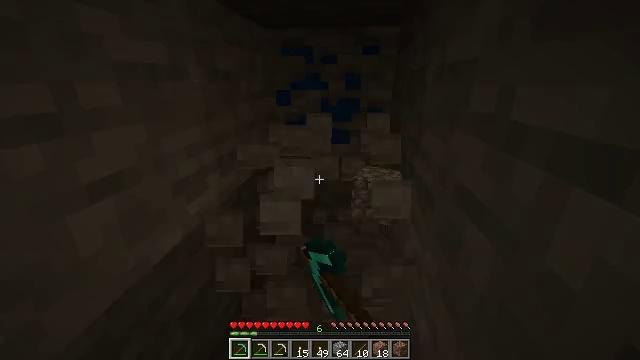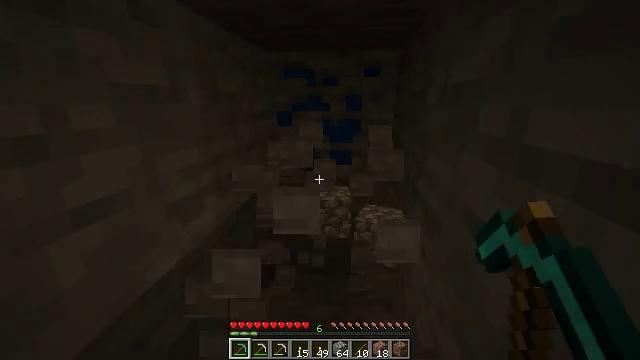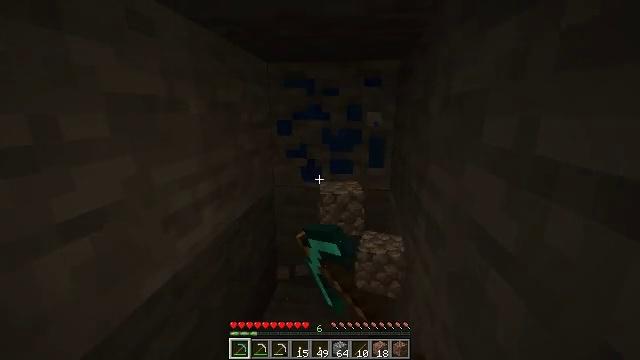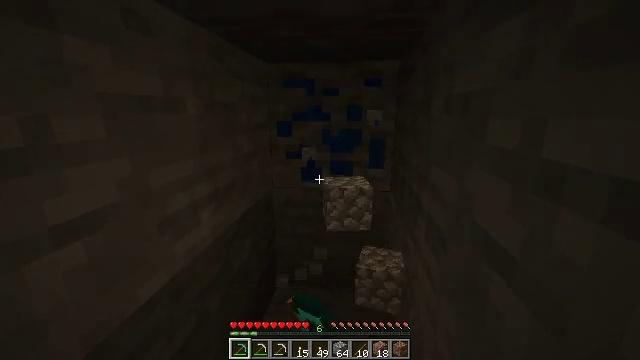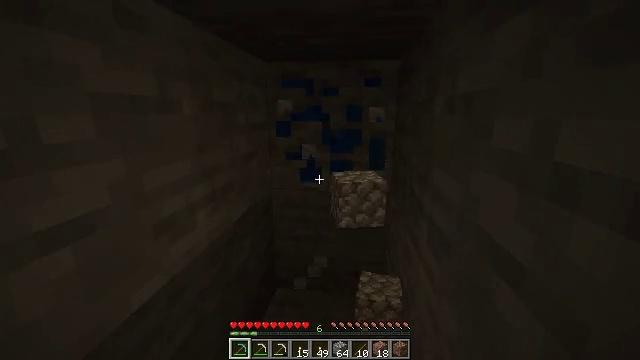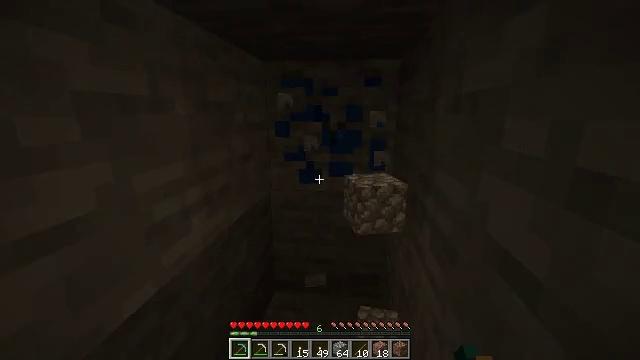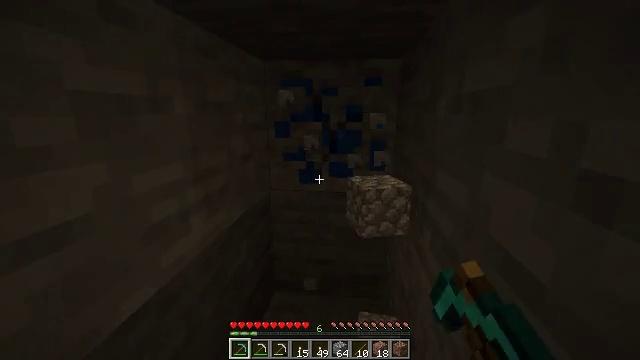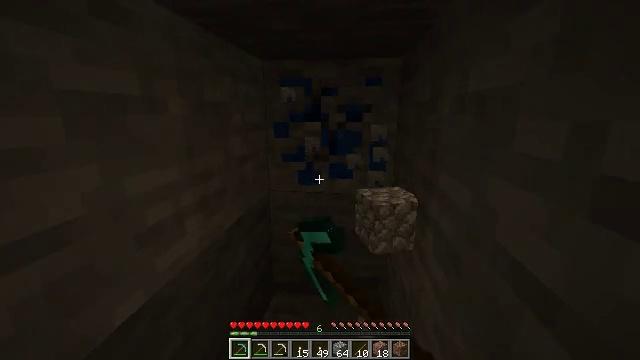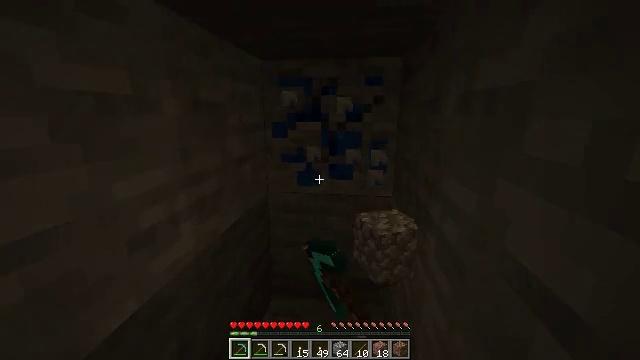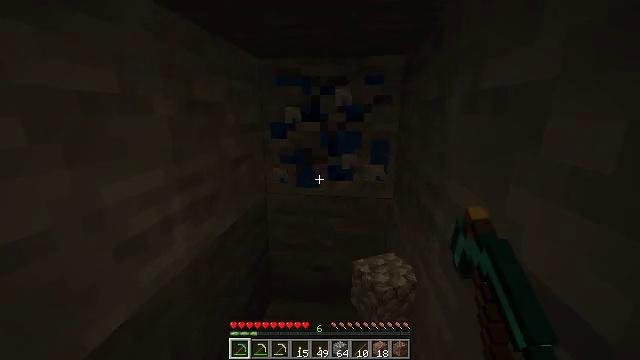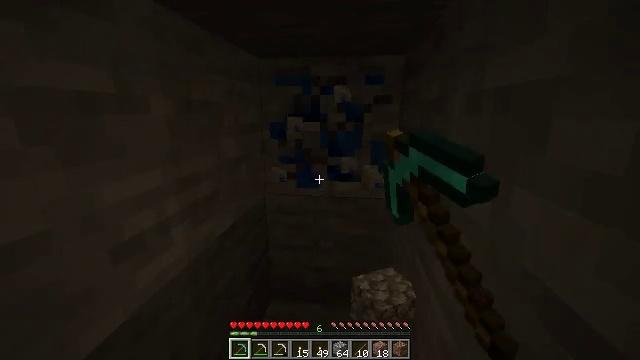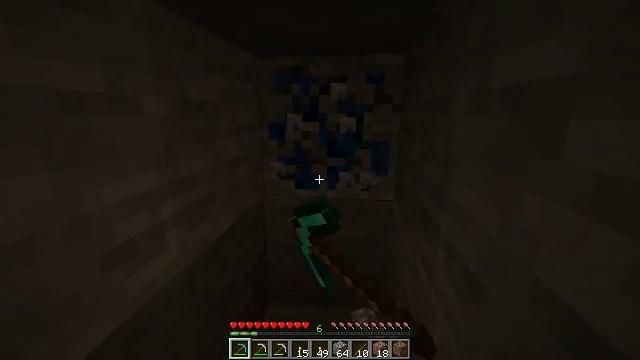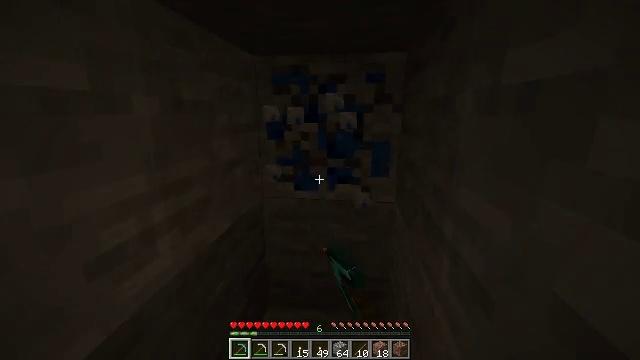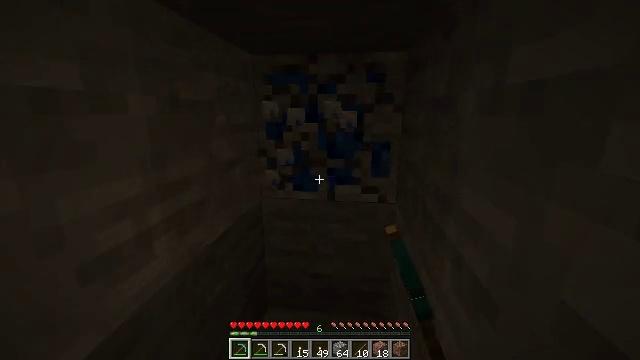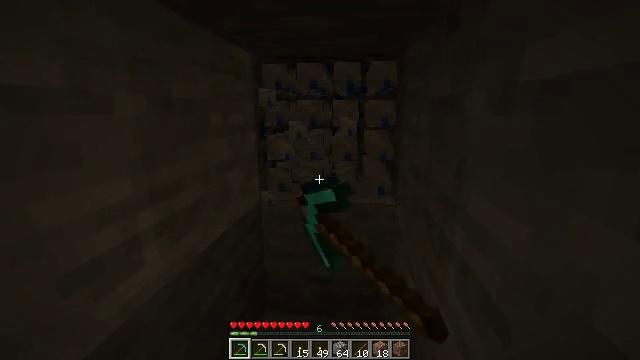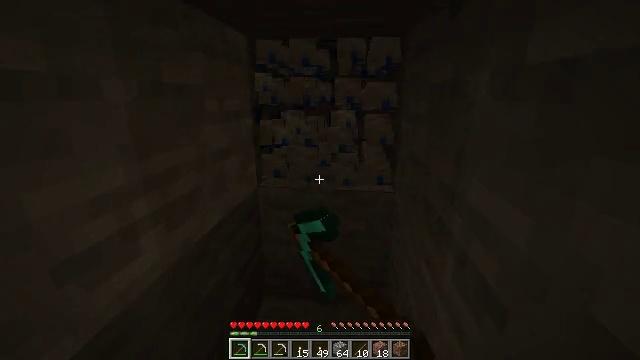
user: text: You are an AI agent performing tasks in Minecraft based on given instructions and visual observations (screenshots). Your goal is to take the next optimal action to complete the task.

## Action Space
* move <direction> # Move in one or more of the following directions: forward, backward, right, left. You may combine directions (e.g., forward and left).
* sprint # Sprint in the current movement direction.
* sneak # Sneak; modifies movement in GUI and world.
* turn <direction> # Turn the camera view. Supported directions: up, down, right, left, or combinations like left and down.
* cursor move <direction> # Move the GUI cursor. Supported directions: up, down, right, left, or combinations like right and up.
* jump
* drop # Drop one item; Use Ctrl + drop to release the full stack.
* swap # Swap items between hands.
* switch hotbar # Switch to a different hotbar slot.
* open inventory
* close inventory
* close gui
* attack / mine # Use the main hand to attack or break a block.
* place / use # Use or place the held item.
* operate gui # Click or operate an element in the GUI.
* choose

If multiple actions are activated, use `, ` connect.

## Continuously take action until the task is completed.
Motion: motion action
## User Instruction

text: Harvest lapis ore for blue dye.
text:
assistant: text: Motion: move right, turn up, attack / mine
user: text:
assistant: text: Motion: move right, turn up, attack / mine
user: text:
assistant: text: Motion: move right, attack / mine
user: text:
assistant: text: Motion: move right, attack / mine
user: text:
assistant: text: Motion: move right, attack / mine
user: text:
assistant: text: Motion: move right, attack / mine
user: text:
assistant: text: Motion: move right, attack / mine
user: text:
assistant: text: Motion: move right, attack / mine
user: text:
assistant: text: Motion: move right, attack / mine
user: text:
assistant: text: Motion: move right, attack / mine
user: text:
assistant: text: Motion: move right, attack / mine
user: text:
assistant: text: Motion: move right, attack / mine
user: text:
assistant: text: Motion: move right, attack / mine
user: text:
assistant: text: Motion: move right, attack / mine
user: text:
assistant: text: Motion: move right, turn down, attack / mine
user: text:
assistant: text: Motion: move right, turn down, attack / mine
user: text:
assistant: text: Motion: move right, turn down, attack / mine
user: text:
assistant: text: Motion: move right, turn down, attack / mine
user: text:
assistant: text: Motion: attack / mine